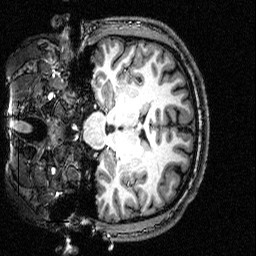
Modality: T1w
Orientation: coronal
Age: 23
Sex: male
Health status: healthy
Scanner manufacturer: siemens
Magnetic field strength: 3 T
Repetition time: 2.5 s
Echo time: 0.00393 s